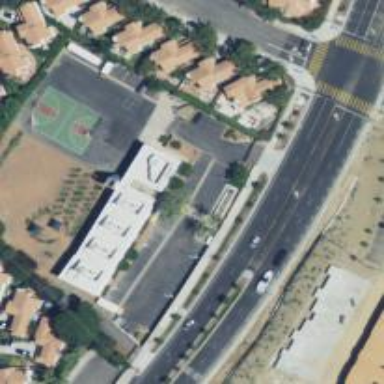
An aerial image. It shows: School.